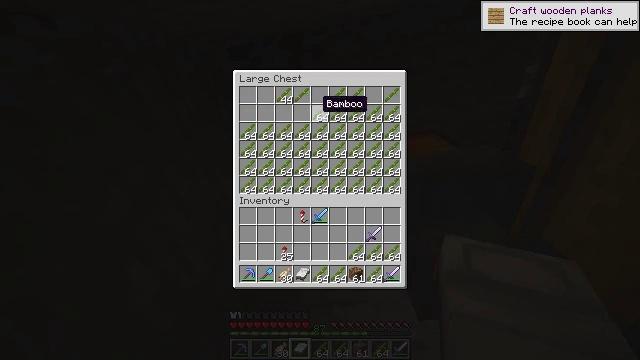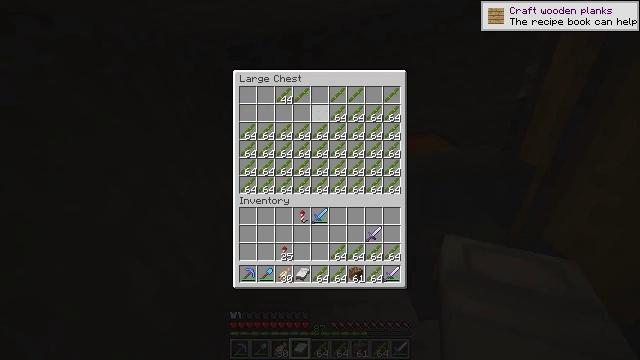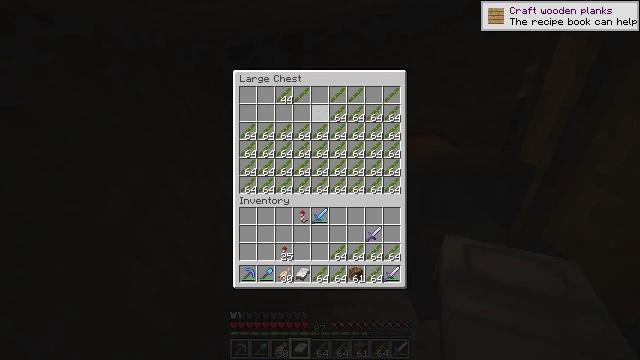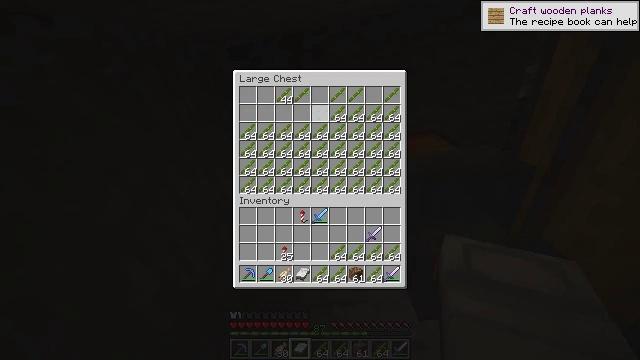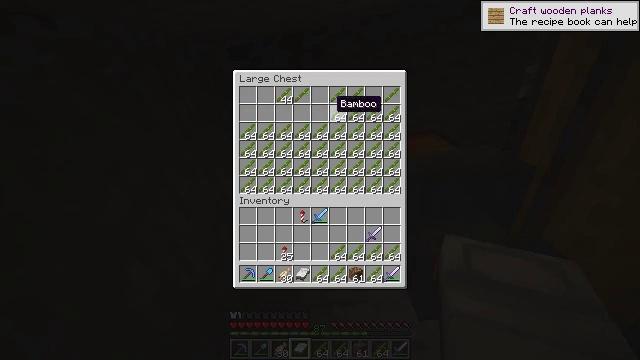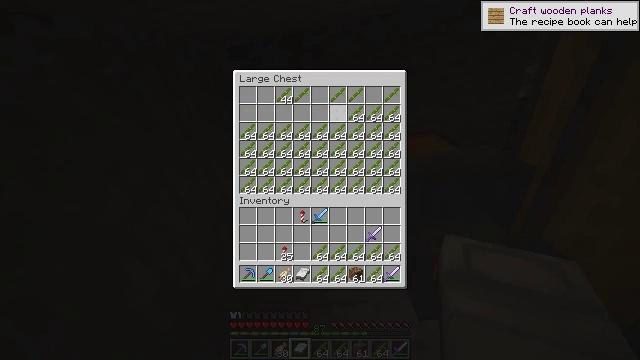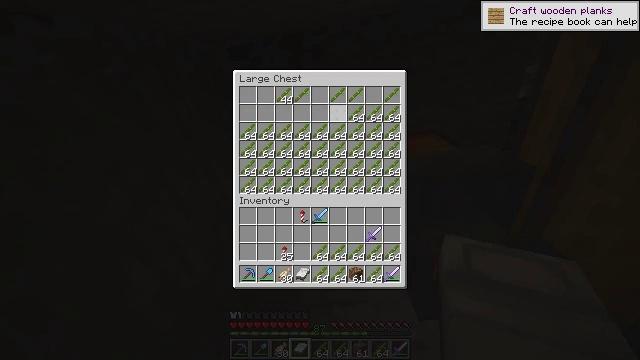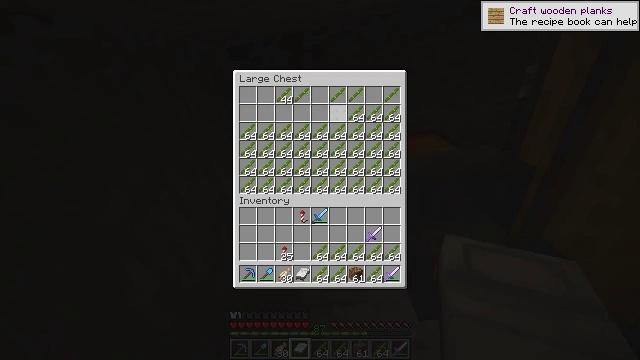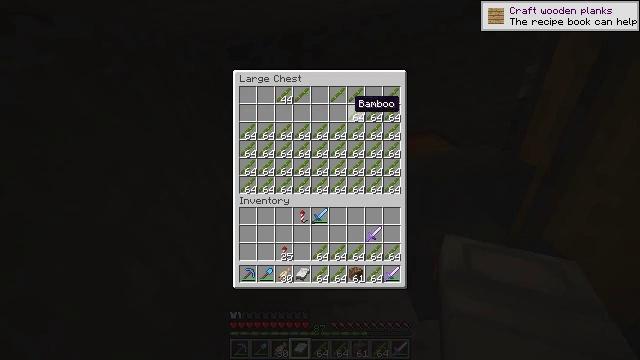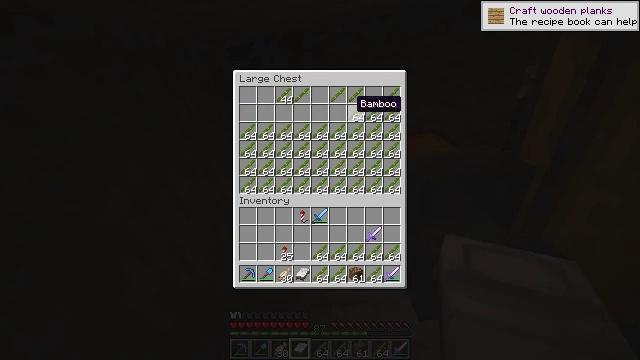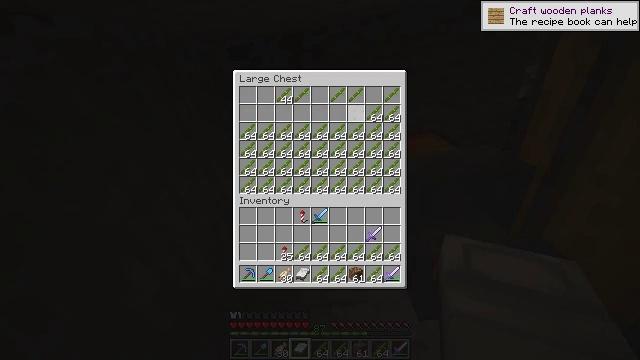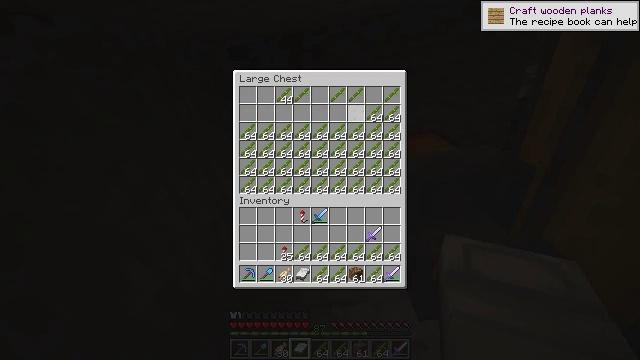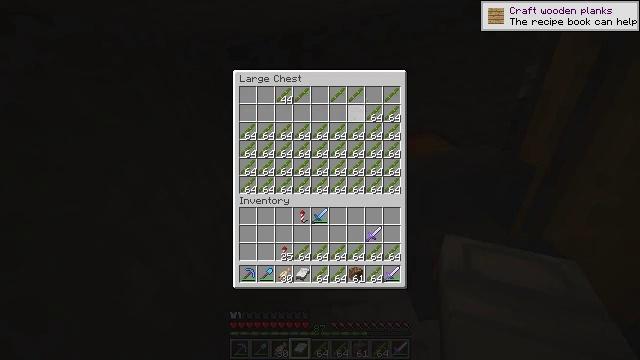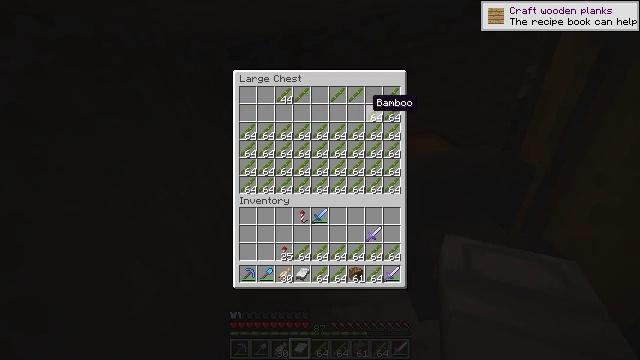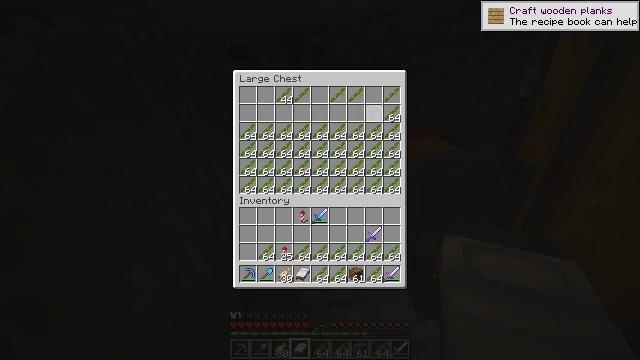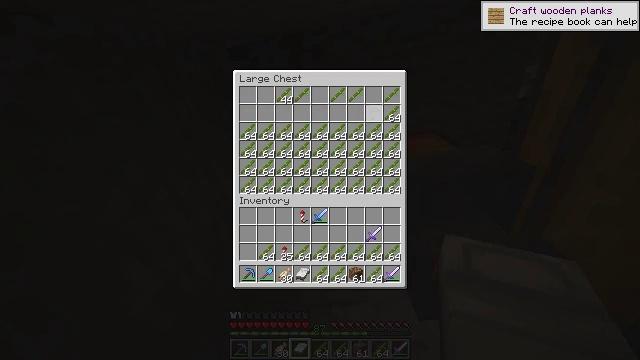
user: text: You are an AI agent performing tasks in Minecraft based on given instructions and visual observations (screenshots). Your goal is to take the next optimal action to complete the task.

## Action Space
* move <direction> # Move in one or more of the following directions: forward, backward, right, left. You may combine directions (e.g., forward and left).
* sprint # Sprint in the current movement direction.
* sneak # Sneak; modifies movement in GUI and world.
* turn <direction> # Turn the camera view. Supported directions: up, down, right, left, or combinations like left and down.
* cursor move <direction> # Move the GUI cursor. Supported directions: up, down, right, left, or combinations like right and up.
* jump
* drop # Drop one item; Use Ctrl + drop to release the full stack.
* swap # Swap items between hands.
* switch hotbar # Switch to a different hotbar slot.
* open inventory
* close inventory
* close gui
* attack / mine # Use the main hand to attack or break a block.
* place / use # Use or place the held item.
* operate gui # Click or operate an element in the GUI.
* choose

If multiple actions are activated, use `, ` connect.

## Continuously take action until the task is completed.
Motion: motion action
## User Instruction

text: Drop a bamboo.
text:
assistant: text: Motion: sneak, choose
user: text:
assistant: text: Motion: sneak, choose
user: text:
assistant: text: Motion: sneak
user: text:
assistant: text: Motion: sneak
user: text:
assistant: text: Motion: sneak, choose
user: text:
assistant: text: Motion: sneak, choose
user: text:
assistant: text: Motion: sneak, cursor move right
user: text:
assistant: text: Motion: sneak, cursor move right
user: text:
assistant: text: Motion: sneak
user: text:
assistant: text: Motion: sneak, choose
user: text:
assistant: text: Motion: sneak, choose
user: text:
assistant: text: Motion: sneak, cursor move right
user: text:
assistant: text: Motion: sneak
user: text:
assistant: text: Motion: sneak, choose
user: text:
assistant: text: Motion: sneak, choose
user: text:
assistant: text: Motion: sneak, cursor move right
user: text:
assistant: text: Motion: sneak, cursor move right
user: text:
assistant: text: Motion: sneak
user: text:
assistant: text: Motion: sneak, choose
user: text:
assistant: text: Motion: sneak, choose
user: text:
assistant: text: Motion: sneak
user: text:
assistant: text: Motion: sneak, cursor move down
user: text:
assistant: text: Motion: sneak
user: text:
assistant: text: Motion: sneak, choose
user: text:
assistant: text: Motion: sneak, choose
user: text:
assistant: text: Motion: sneak, cursor move left
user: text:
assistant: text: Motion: sneak
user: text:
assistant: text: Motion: sneak
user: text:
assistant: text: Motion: sneak, choose
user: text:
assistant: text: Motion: sneak, cursor move left, choose